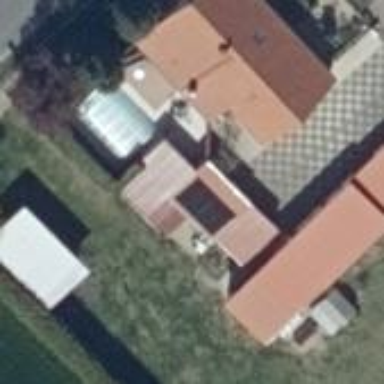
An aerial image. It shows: Gabled house with red roof oriented along direction.